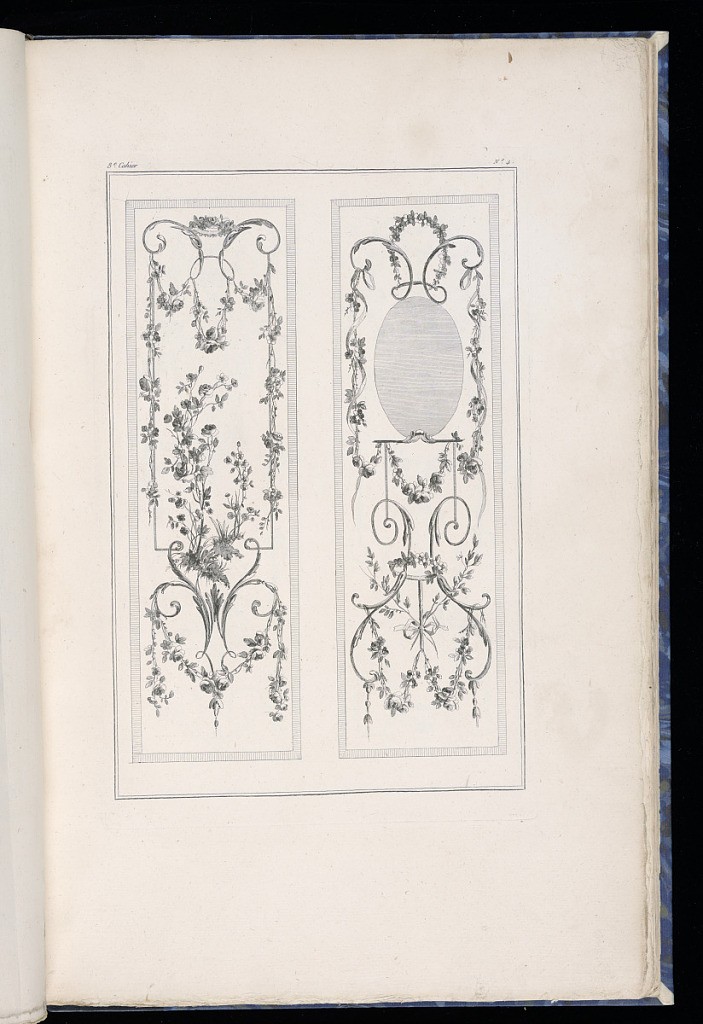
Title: Decorative Panel Designs
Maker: Pierre Ranson, French, 1736–1786
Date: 1777–79
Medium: Etching on paper
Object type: Print
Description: Design for two rectangular decorative panels featuring arabesque motifs including scrolling acanthus leaves (rinceaux), fleurons, flowers, festoons of flowers, a medallion, ribbons, and leafy branches. The plate is numbered.